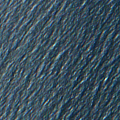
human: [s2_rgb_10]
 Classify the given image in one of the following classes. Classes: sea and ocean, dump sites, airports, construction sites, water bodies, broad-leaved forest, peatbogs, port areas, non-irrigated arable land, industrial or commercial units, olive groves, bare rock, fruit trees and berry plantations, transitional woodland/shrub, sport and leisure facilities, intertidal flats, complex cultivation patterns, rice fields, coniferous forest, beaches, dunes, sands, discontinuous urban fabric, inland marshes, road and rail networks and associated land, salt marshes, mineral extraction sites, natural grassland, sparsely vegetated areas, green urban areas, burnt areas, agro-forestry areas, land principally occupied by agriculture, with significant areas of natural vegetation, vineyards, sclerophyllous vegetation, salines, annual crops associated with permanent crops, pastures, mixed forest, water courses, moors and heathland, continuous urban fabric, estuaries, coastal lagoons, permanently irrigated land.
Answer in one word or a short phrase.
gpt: sea and ocean